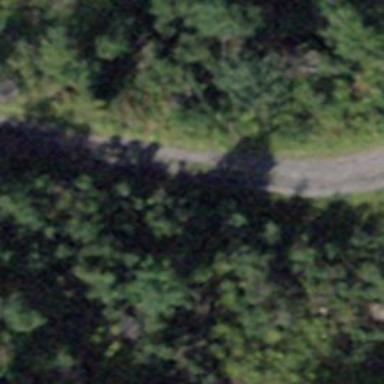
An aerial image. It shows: Well-maintained track road with grade 1 tracktype.